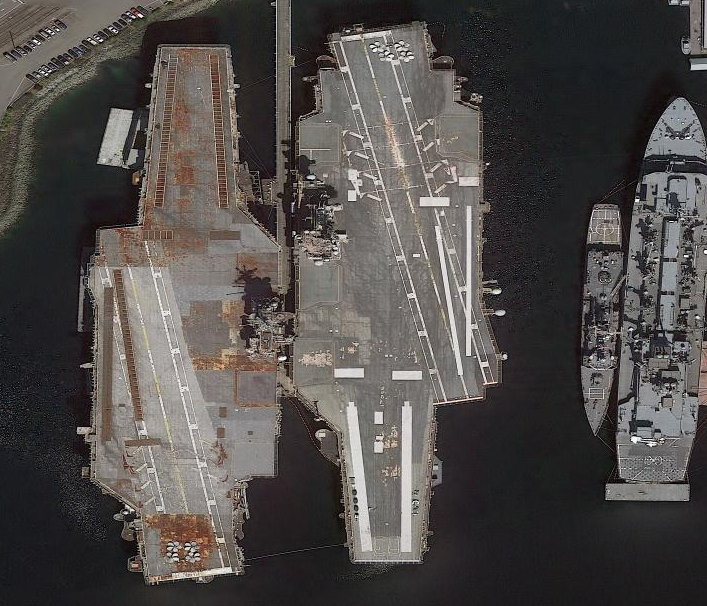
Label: aircraft_carrier